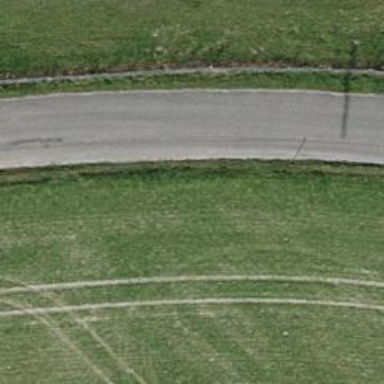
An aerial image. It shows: Residential road with asphalt surface passing through agricultural area.